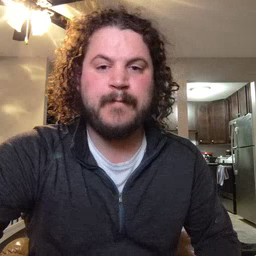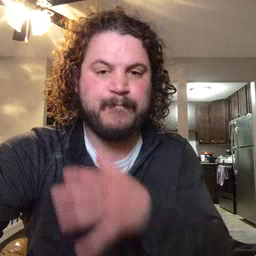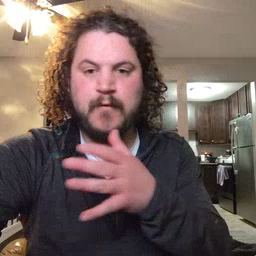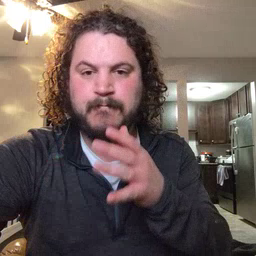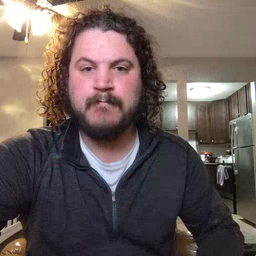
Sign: farm